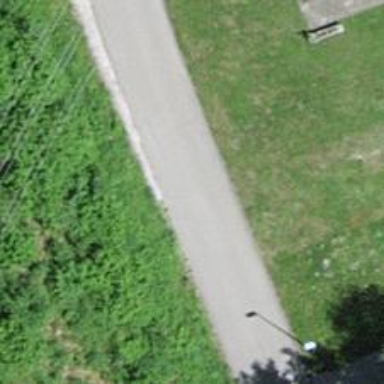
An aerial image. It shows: Residential road.